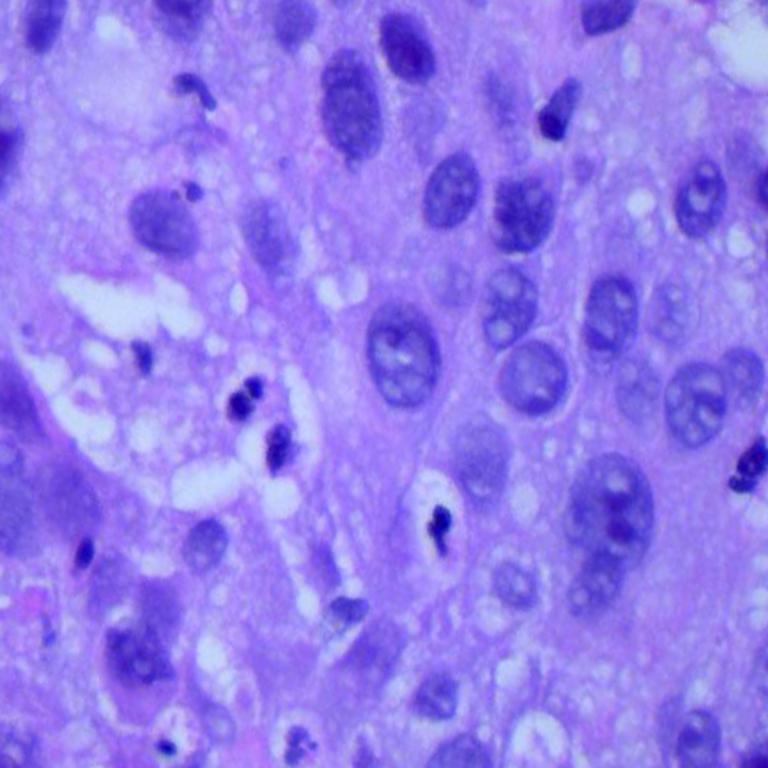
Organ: lung
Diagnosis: squamous carcinomas